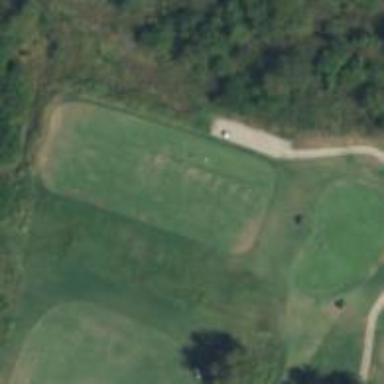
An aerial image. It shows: Grassy area designated as golf tee.